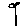
Label: flower